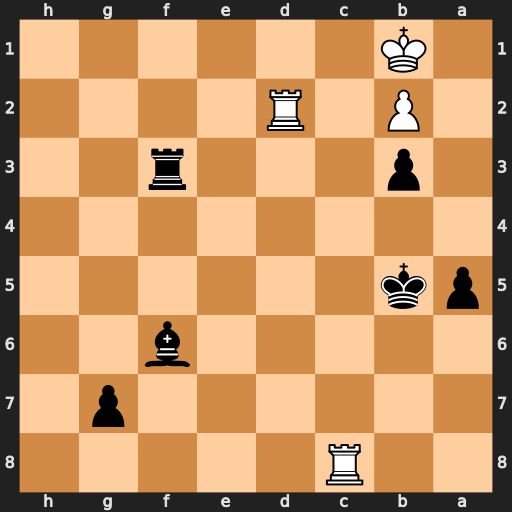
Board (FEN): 2R5/6p1/5b2/pk6/8/1p3r2/1P1R4/1K6
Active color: b
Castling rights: -
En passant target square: -
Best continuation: Rf1+ Rc1 Rxc1+ Kxc1 Bg5 Kd1 Bxd2